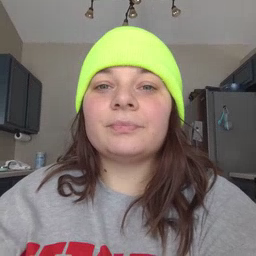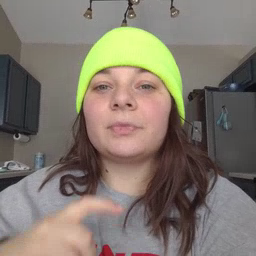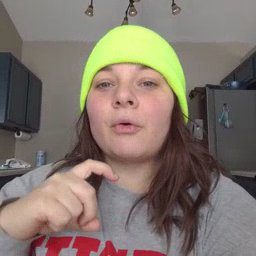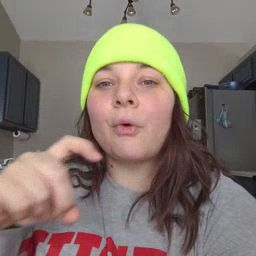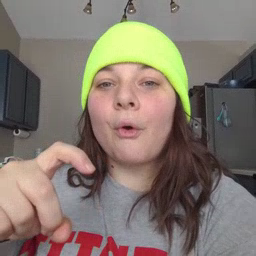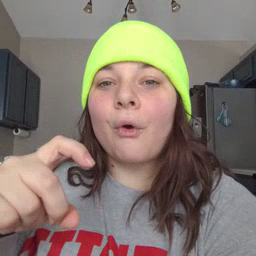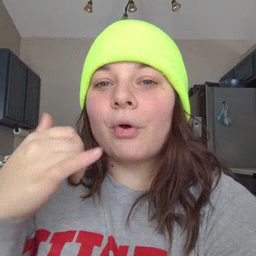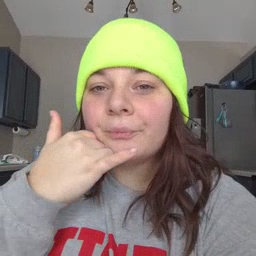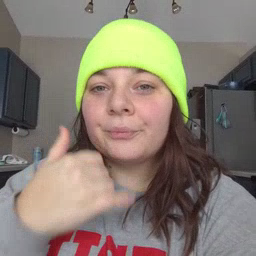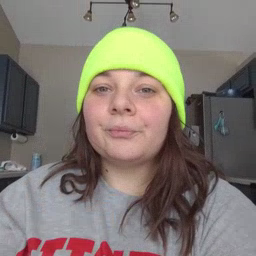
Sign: callonphone